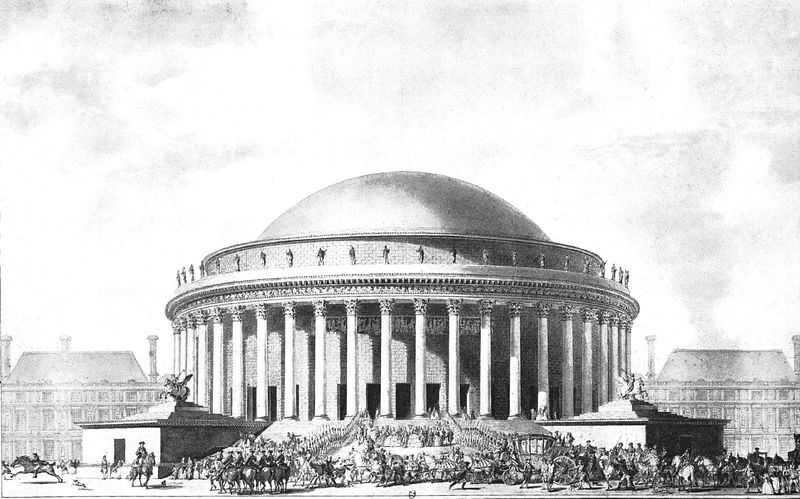
Titel: Entwurf einer Oper von Boullée
Künstler: Etienne-Louis Boullée
Schlagwörter: himmel, menschen, frankreich, grau, paris, säulen, tür, zeichnung, gebäude, menge, feier, architektur, häuser, personen, pferde, rund, kutsche, kuppel, treppe, treppen, soldaten, eingang, revolution, volk, kapitelle, pantheon, rom, statuen, empfang, gallopp, korinthisch, kupferstich, spalier, römisch, galopp, bauwerk, rundbau, revolutionsarchitektur, gallop, säulenkranz, utr, revolituin